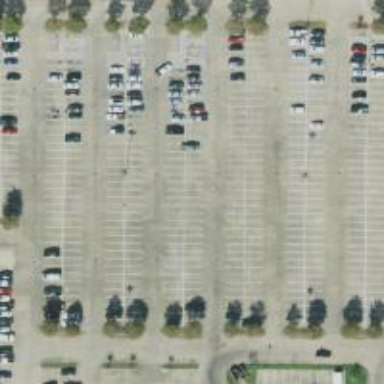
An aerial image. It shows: Parking space is available.